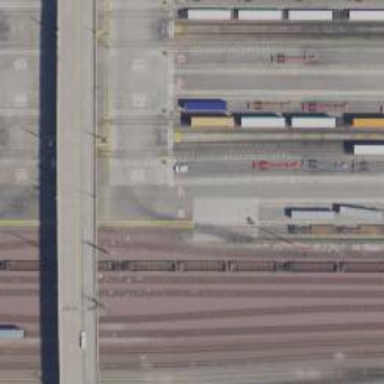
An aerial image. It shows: Railway level crossing.